Interaction volume radius: 5 \u00c5
Interaction volume height: 20 \u00c5
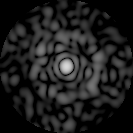
Disorder parameter: 0.7949